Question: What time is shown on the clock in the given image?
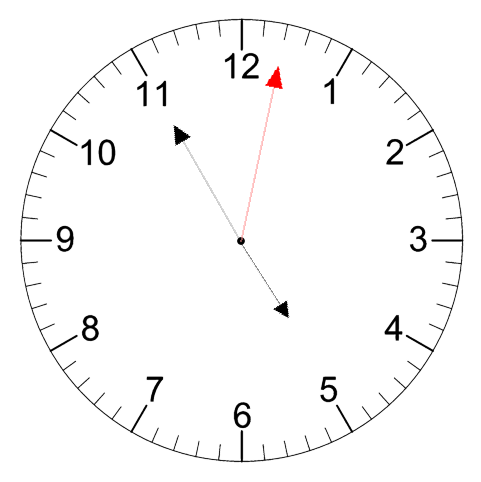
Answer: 04:55:02